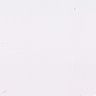
Metastatic tissue present: no